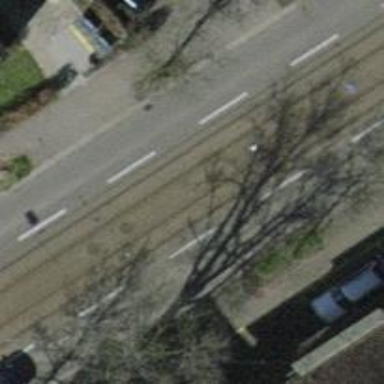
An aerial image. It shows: Tram level crossing on railway.